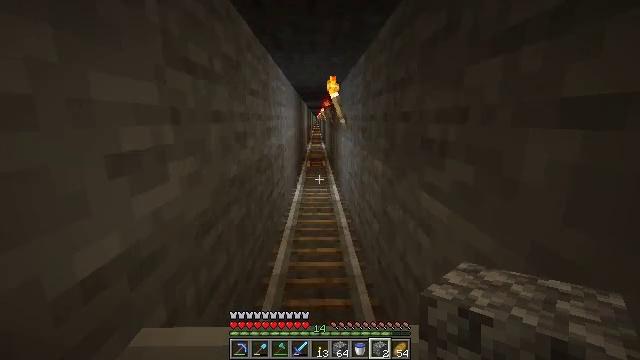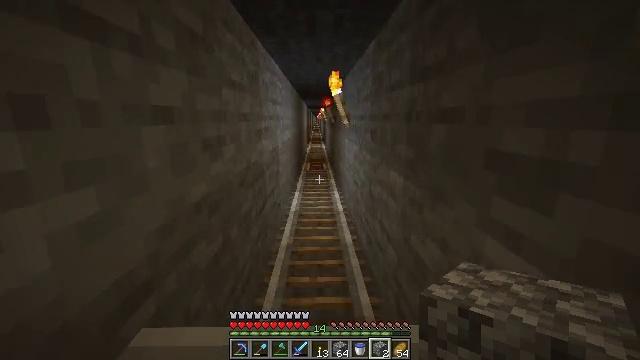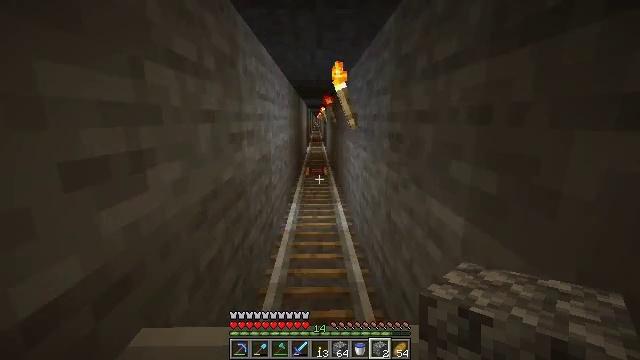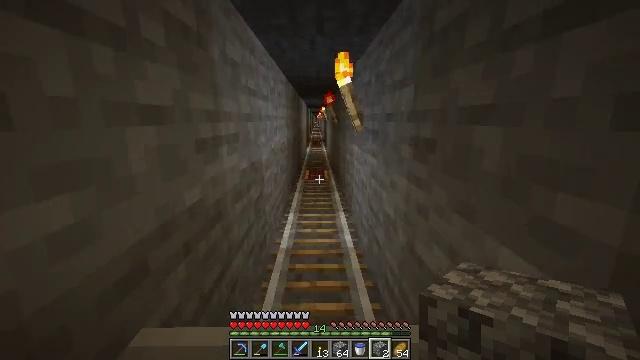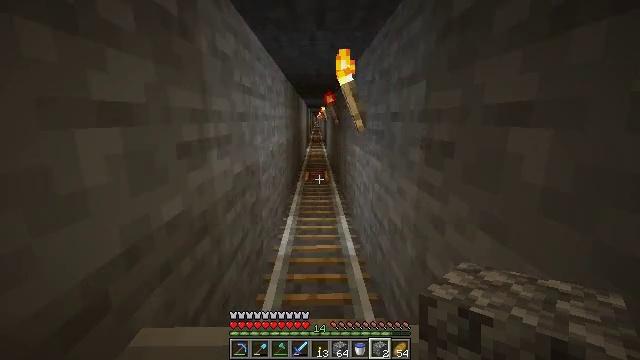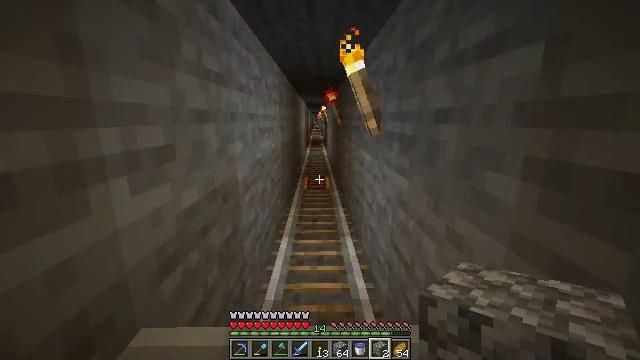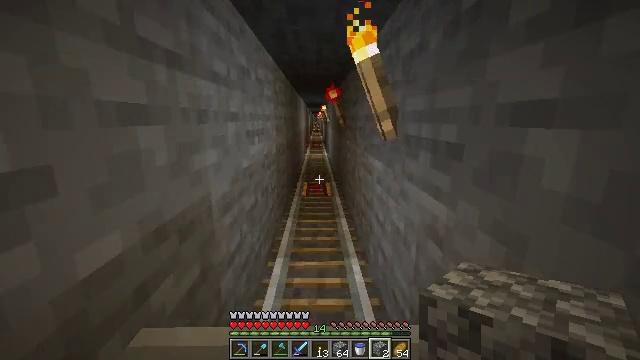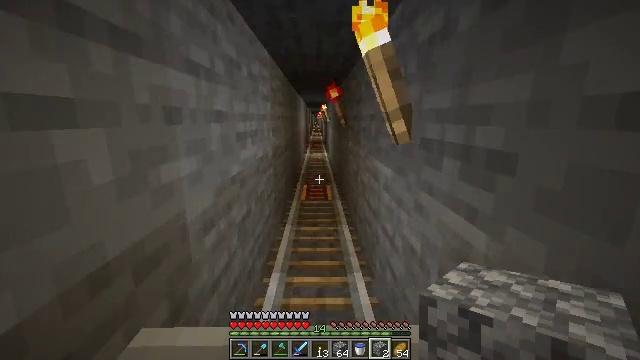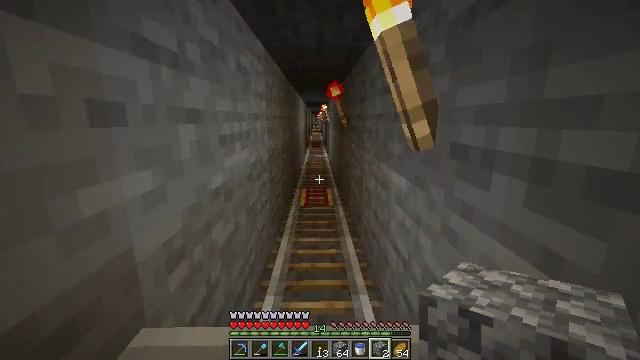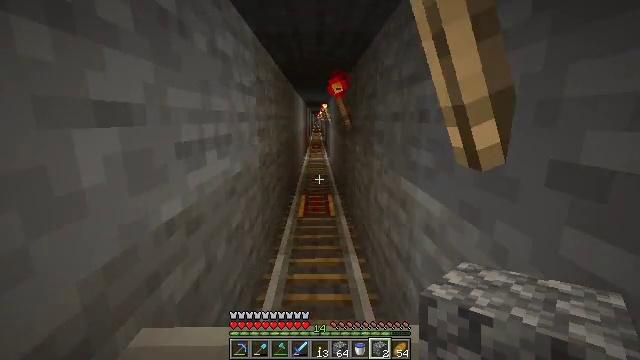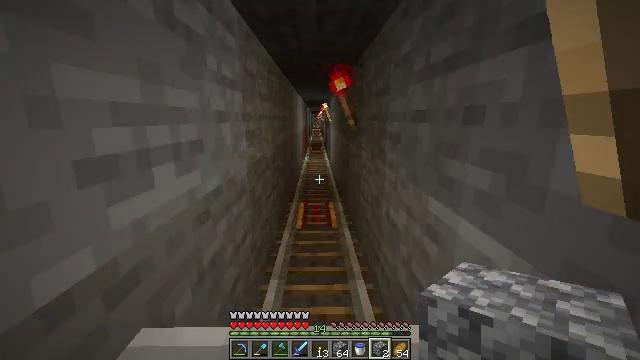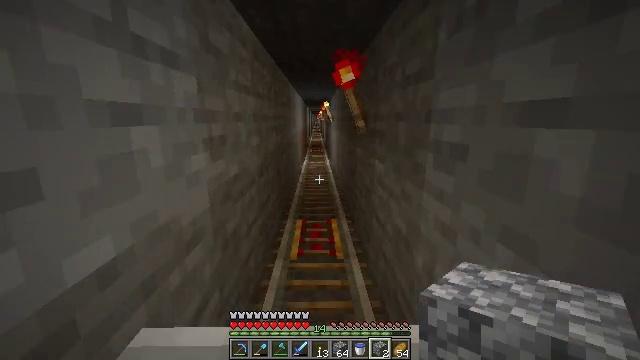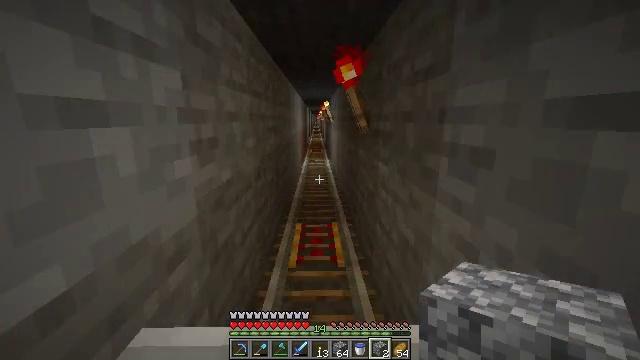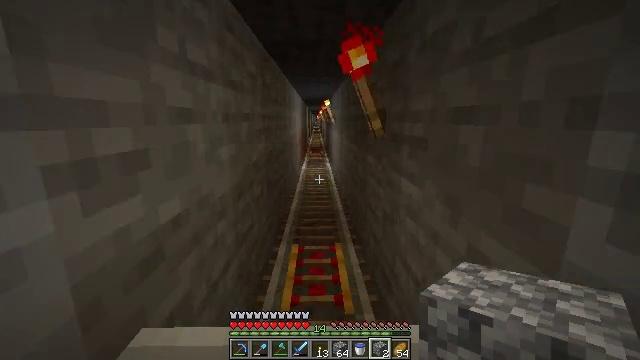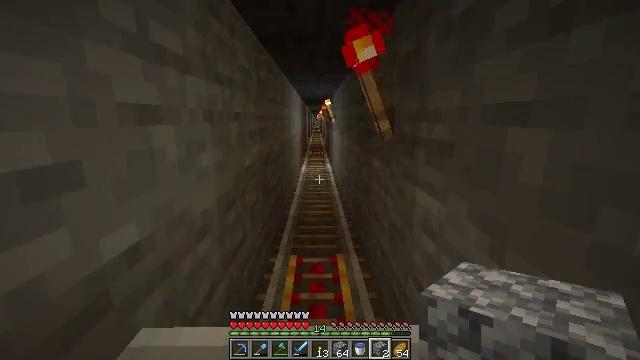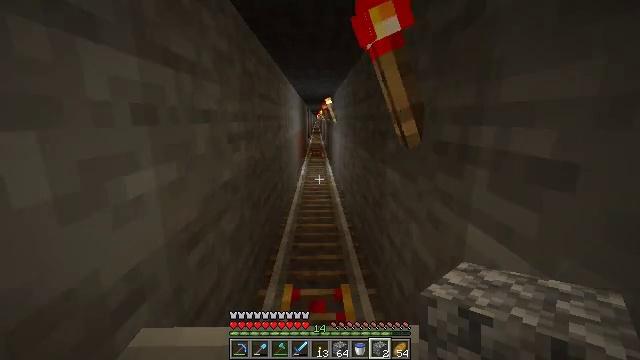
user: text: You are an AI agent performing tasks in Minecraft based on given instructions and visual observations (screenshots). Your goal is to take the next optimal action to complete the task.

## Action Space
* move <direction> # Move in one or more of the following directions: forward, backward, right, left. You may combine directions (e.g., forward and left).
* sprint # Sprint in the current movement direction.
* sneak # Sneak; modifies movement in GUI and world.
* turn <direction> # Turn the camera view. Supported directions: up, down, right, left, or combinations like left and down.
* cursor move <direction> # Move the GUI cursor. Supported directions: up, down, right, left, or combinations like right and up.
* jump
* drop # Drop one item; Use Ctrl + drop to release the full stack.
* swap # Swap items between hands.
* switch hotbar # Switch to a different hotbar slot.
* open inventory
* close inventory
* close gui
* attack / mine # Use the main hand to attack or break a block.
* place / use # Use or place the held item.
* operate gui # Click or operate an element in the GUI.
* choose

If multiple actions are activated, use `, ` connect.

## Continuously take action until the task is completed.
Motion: motion action
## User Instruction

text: Drop an iron nugget.
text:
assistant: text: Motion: no_op
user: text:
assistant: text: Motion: no_op
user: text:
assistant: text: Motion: no_op
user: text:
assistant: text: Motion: no_op
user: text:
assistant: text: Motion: no_op
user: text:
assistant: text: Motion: no_op
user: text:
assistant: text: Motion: no_op
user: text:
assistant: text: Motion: no_op
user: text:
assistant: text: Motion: no_op
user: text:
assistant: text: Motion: no_op
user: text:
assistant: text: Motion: no_op
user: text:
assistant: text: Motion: no_op
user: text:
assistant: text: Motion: no_op
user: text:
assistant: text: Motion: no_op
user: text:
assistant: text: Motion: no_op
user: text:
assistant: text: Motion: no_op
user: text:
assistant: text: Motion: no_op
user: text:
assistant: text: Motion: no_op
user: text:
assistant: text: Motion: no_op
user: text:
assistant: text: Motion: no_op
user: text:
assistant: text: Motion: no_op
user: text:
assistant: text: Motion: no_op
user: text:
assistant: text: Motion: no_op
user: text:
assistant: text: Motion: no_op
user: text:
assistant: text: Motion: no_op
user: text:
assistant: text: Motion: no_op
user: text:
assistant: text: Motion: no_op
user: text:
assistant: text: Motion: no_op
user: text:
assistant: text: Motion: no_op
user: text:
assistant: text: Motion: no_op